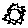
Label: sun